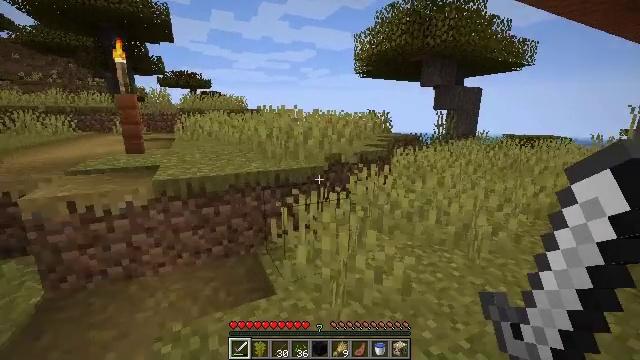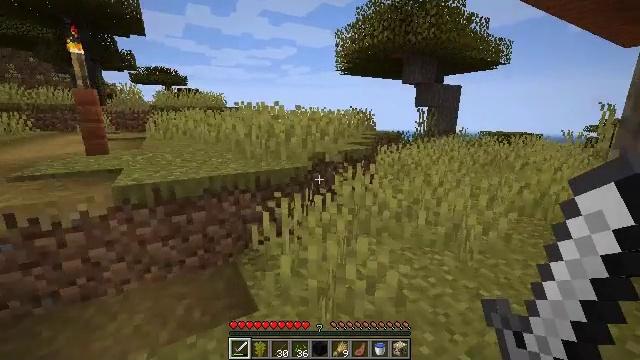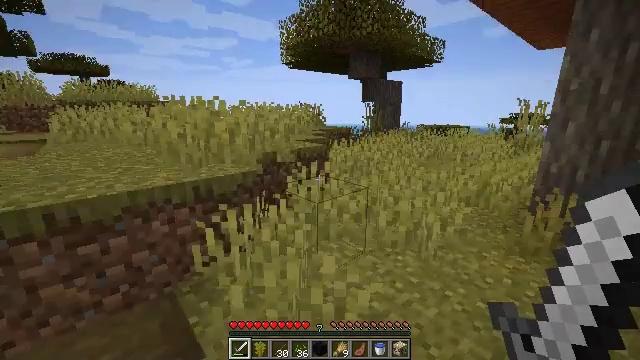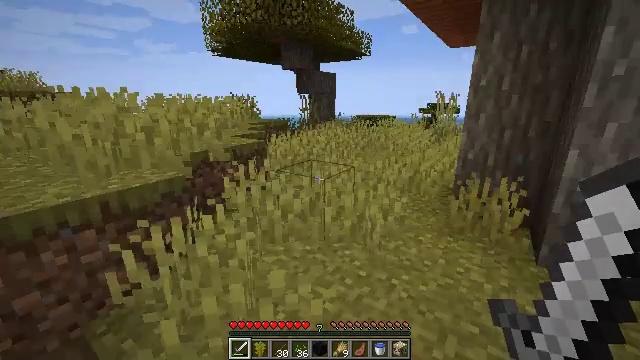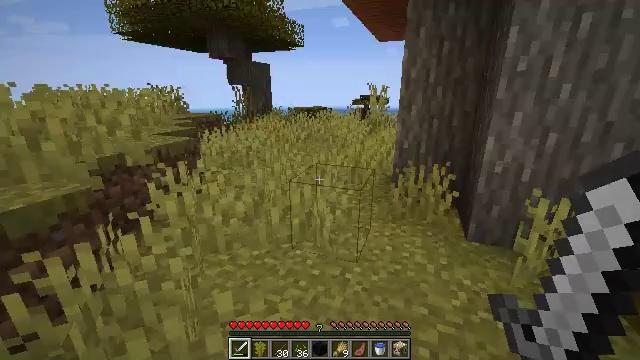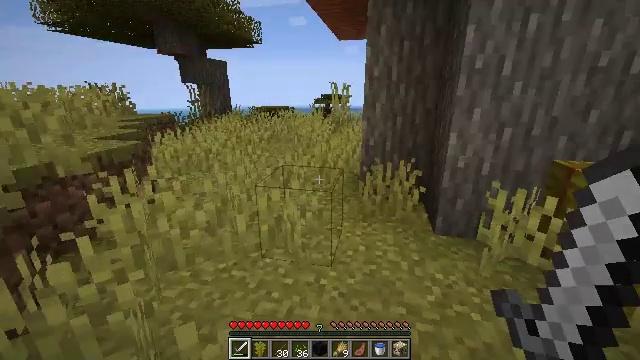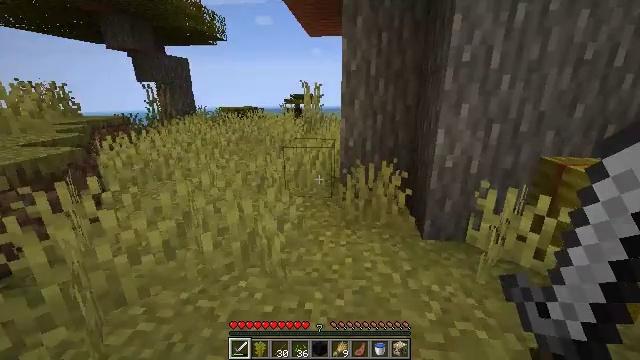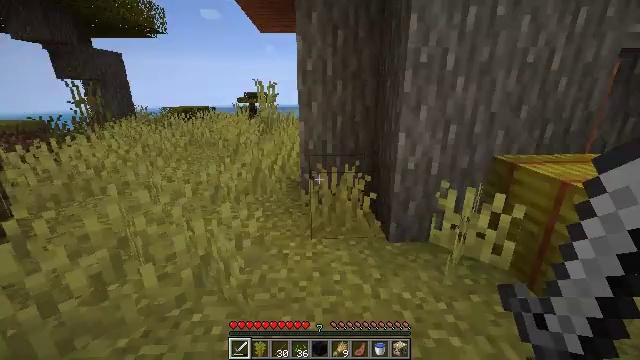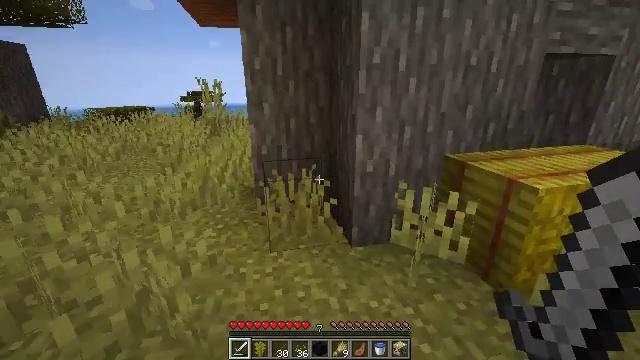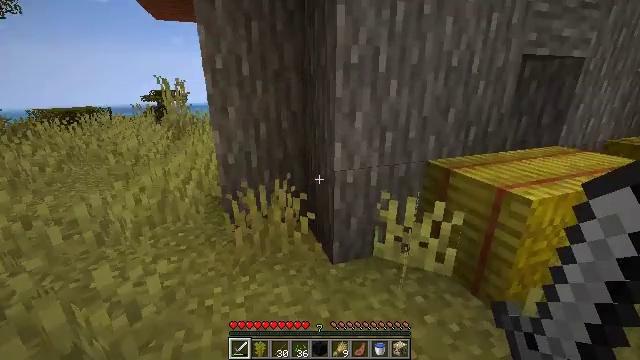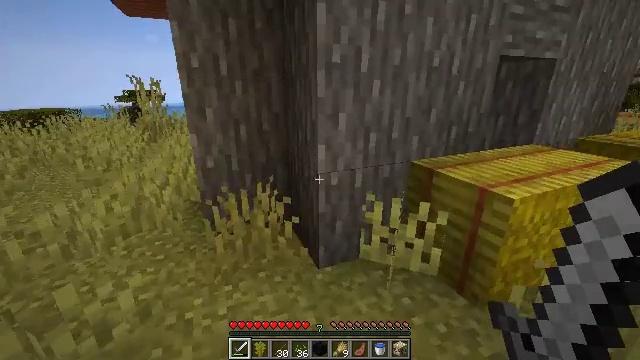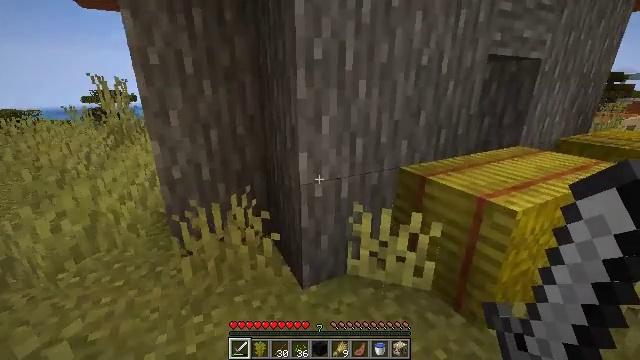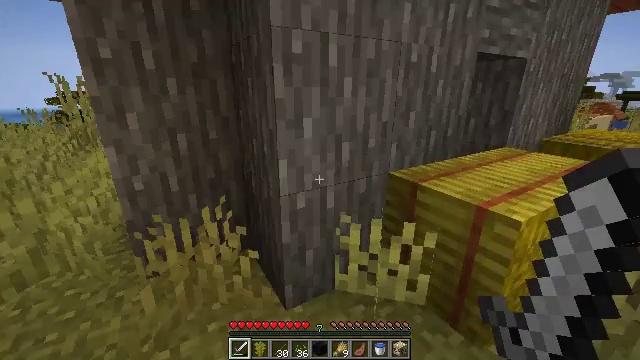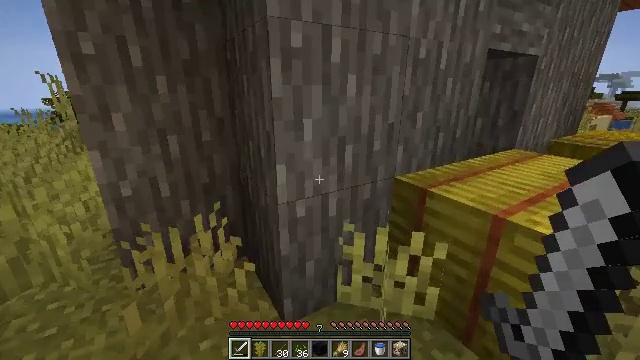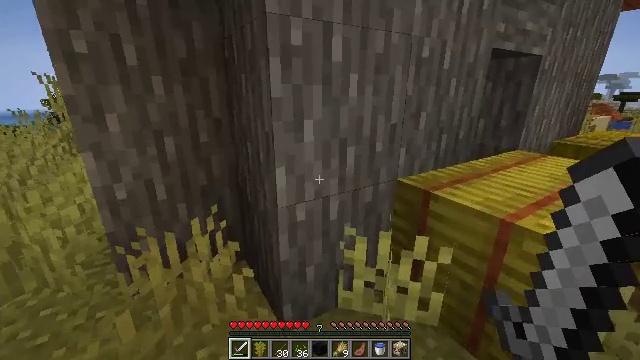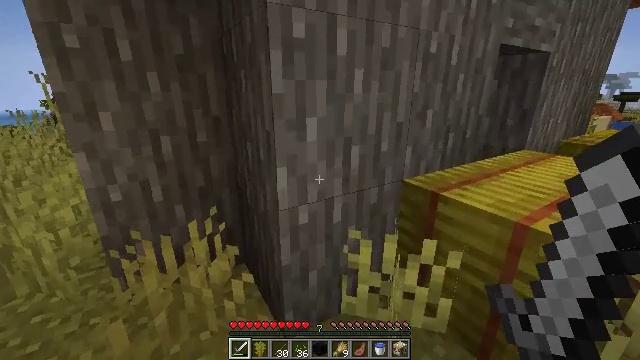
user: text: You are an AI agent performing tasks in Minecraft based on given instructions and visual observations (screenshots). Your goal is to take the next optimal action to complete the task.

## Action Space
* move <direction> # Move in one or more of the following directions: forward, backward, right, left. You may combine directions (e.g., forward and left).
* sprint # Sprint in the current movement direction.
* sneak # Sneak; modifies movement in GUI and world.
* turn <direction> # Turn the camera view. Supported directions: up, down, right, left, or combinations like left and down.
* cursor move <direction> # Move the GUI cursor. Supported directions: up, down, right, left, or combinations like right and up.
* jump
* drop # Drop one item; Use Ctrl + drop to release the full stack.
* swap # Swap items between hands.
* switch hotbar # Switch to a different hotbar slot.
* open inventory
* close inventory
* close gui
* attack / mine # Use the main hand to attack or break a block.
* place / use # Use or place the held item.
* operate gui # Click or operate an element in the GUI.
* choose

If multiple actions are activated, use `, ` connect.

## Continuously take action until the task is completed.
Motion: motion action
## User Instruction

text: Collect a hay block for crafting.
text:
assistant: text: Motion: move forward, turn right
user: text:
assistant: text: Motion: move forward, turn right and down
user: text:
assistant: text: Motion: move forward, turn right and down
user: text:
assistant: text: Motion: move forward, turn right and down
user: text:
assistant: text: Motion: move forward, turn right
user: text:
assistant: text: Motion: move forward, turn right
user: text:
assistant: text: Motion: move forward, turn right
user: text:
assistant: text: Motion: move forward, turn right
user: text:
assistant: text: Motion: move forward, turn right
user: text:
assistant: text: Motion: move forward, turn right
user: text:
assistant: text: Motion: move forward, turn right
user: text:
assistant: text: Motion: move forward, turn right
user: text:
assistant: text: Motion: no_op
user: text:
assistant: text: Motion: no_op
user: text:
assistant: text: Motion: no_op
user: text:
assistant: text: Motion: no_op
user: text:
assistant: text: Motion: no_op
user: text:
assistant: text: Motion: turn left and up
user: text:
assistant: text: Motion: turn left and up
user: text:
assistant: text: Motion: turn left and up
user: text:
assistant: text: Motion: move forward, turn left and up
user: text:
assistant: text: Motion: move forward, turn left
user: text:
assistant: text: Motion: move forward
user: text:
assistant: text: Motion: move forward
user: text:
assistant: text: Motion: move forward
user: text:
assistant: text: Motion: move forward
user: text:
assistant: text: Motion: move forward
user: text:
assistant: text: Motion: move forward
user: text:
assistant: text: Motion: move forward
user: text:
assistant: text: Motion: move forward